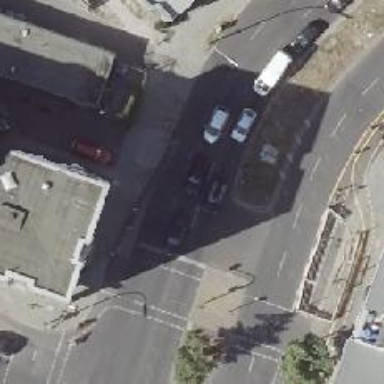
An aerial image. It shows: Secondary road with asphalt surface. There is parallel on-street parking on the right lane.